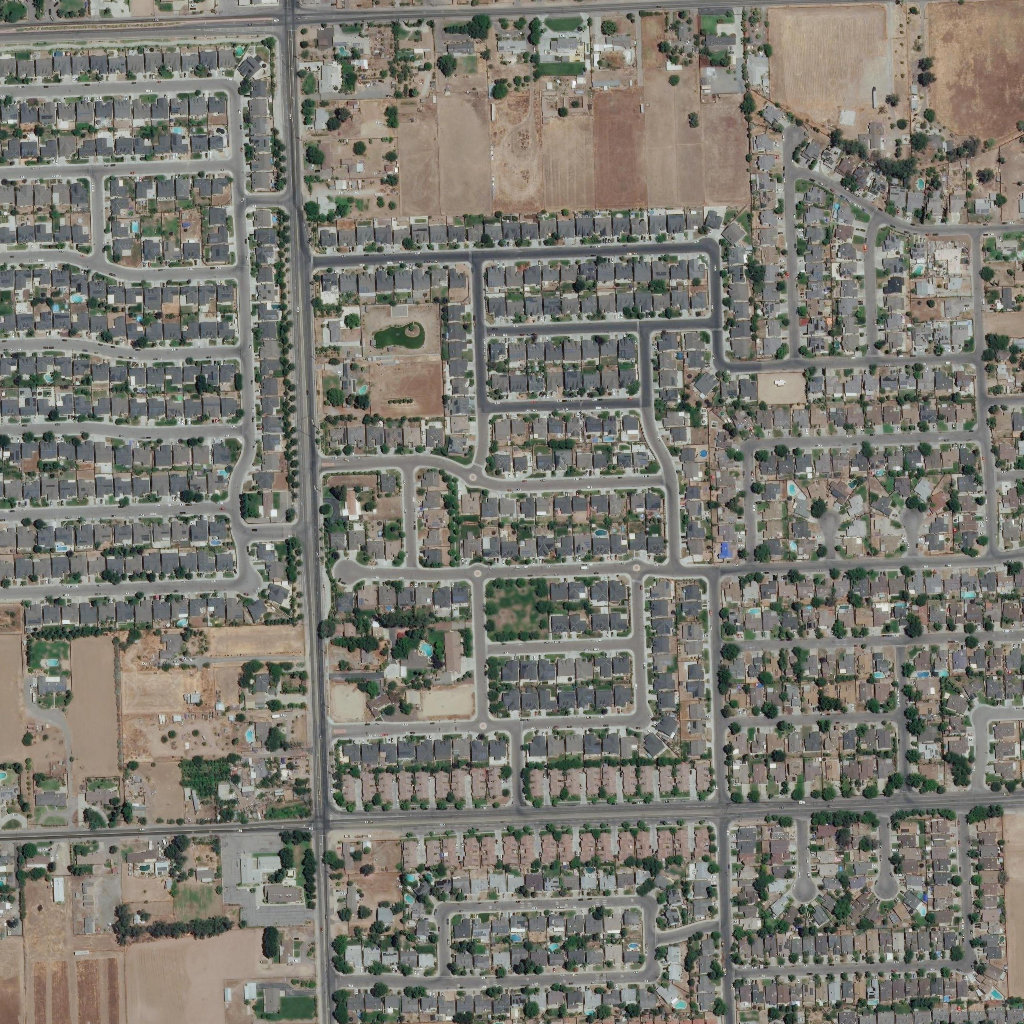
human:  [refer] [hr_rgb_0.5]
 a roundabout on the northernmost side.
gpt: <box>[[45, 45, 46, 47, 0]]</box>